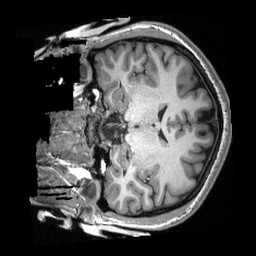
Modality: T1w
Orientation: coronal